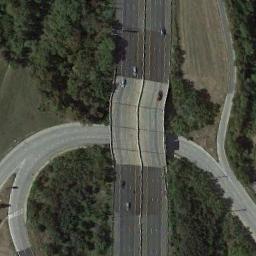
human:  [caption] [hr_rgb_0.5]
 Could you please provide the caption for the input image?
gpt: The cross-line overpass is over the roads in the forest .

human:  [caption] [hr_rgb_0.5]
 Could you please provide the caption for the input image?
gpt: This overpass intersects the road at right angle  And a white car is moving on it .

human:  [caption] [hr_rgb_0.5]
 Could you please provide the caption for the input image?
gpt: The overpass is next to the bare land and some trees .